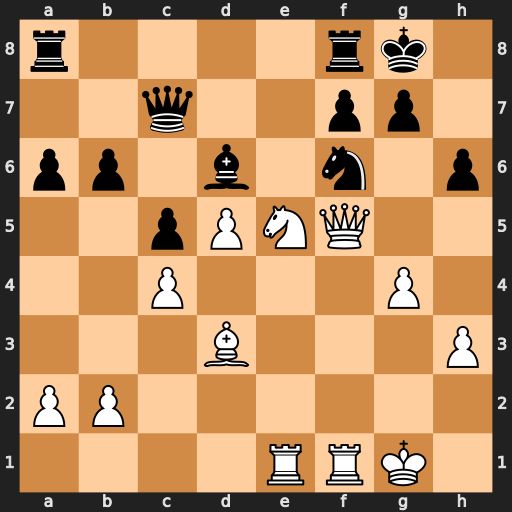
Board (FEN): r4rk1/2q2pp1/pp1b1n1p/2pPNQ2/2P3P1/3B3P/PP6/4RRK1
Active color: w
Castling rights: -
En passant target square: -
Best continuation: g5 Bxe5 gxf6 Bh2+ Kh1